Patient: sex F, age 26
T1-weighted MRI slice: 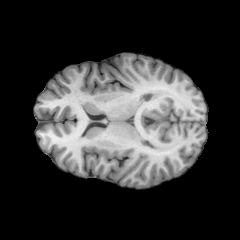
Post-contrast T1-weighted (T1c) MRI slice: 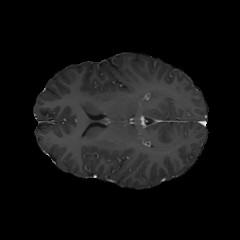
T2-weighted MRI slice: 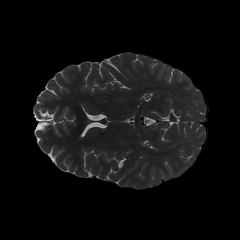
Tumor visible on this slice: no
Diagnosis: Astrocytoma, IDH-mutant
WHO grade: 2